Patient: sex M, age 35
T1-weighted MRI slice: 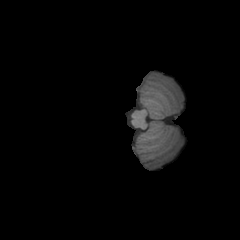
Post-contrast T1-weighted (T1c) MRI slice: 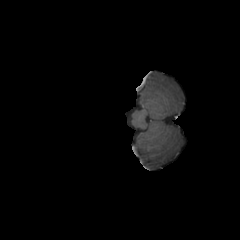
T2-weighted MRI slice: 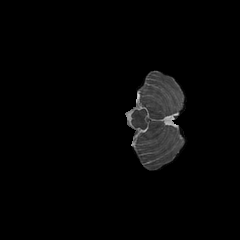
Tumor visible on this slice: no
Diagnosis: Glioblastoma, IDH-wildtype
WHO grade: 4